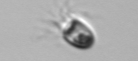
Label: Balanion